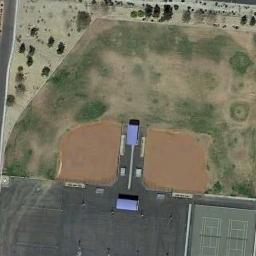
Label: baseball_diamond